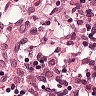
Metastatic tissue present: no